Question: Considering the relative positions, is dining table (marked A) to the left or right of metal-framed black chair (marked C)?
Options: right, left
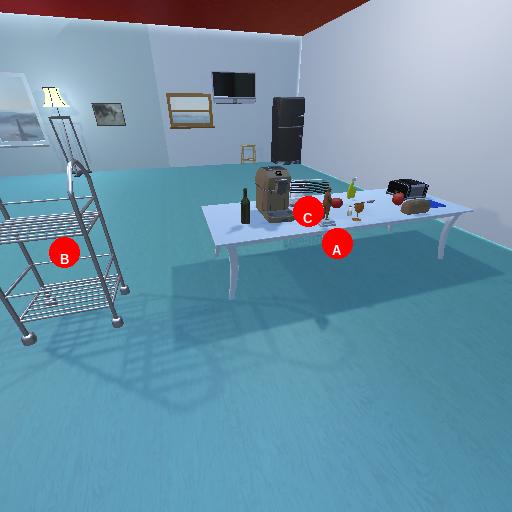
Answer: right